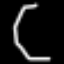
Label: octagon